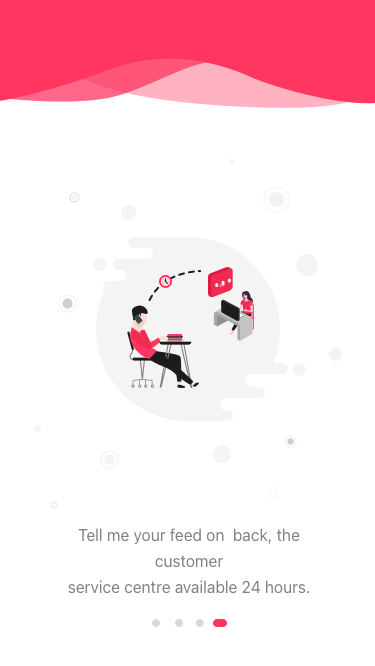
Text in this UI design:
Tell me your feed on  back, the customer
service centre available 24 hours.